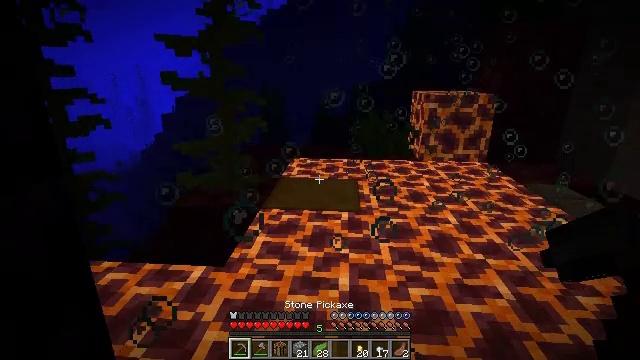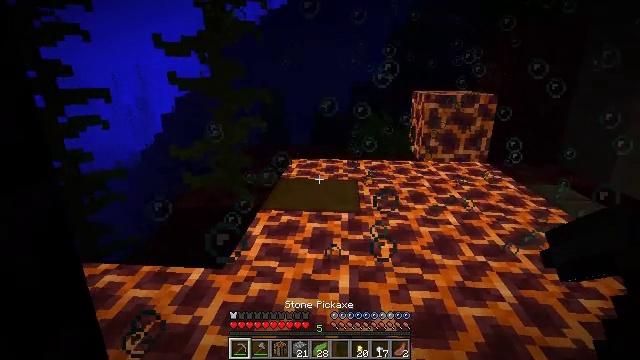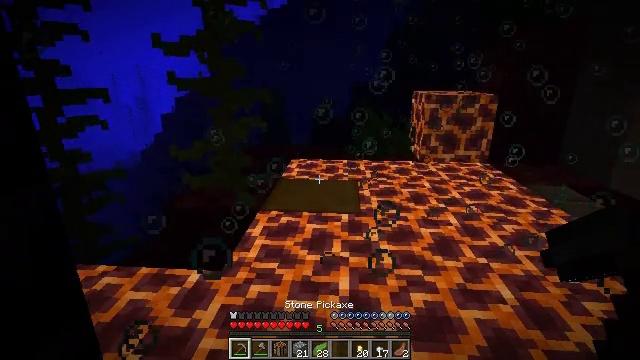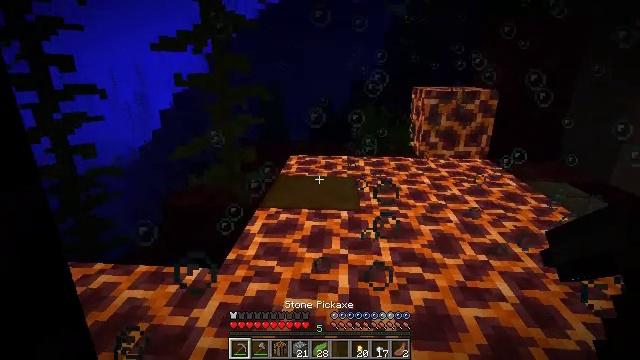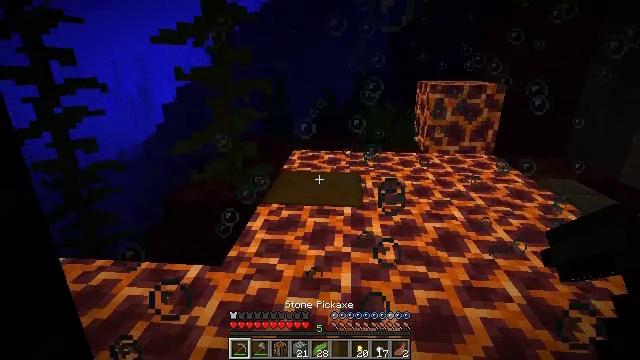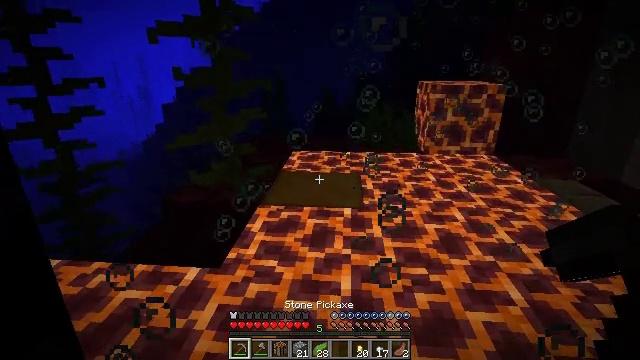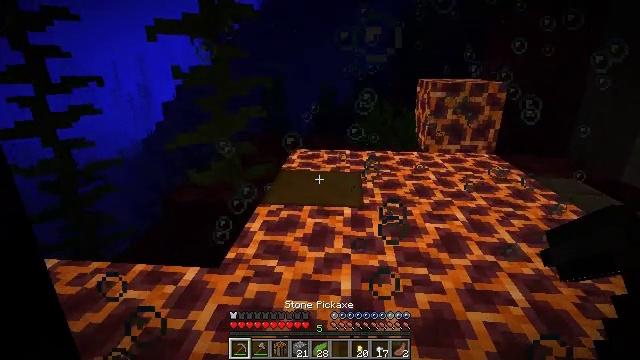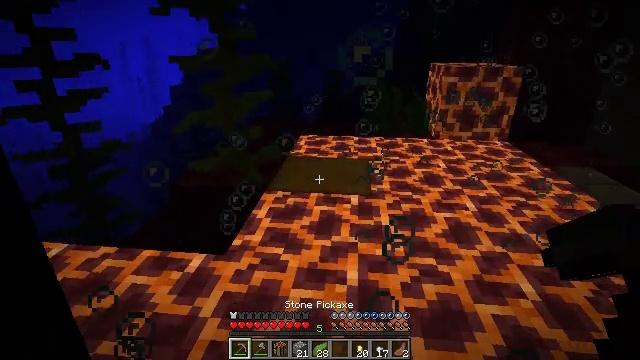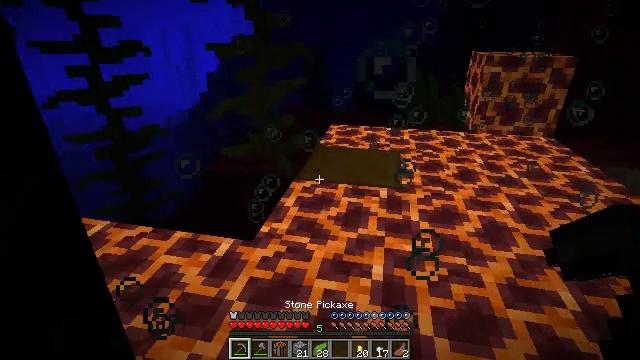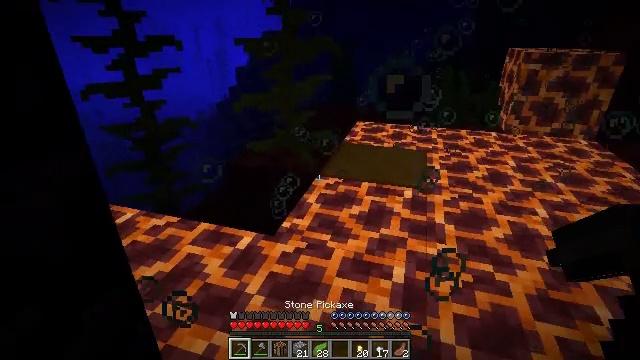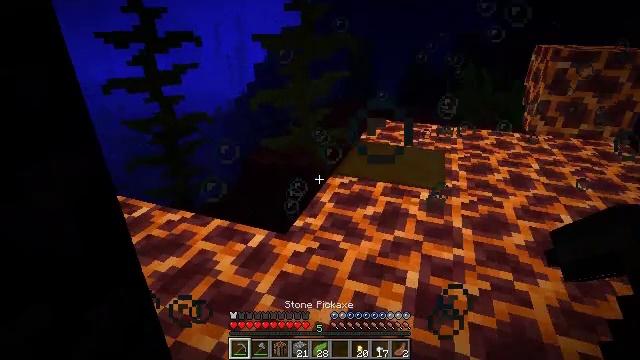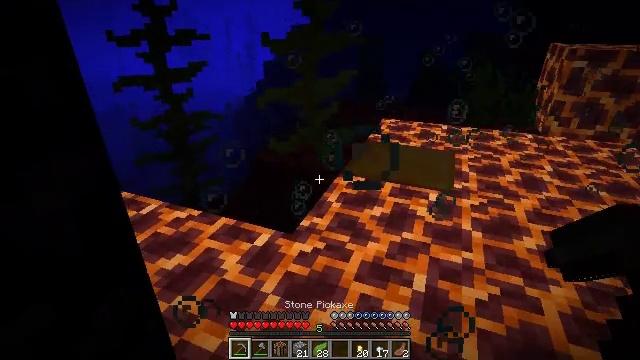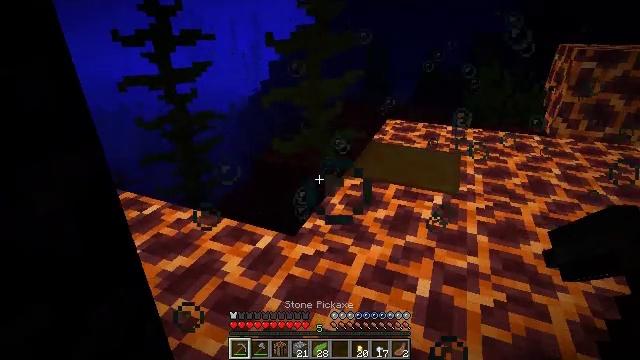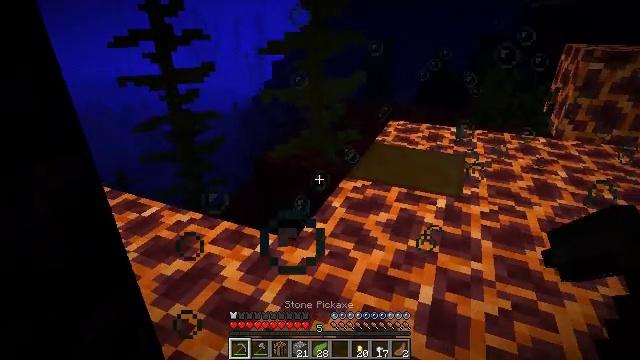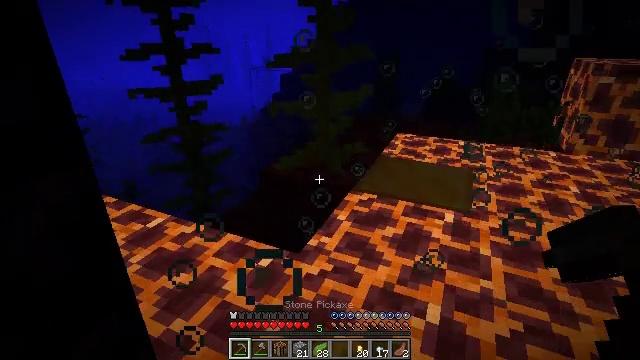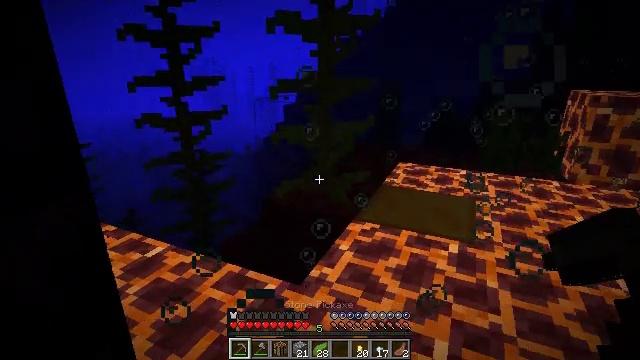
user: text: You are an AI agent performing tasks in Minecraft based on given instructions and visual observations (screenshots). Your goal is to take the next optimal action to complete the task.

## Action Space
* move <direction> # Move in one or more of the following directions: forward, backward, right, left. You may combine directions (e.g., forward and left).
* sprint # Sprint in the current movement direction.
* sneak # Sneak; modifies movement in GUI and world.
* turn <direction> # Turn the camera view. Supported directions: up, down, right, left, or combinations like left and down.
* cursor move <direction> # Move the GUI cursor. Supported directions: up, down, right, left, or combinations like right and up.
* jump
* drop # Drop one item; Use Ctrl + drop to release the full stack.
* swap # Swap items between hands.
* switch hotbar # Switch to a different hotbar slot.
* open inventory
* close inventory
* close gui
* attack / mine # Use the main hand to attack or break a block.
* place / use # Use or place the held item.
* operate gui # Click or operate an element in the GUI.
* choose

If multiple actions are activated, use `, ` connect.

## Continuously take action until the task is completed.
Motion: motion action
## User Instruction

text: Harvest kelp plant in the water.
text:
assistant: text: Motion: move forward, sneak
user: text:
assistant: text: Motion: move forward, sneak
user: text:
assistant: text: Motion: move forward, sneak
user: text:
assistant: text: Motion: move forward, sneak, turn down
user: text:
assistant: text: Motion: move forward, sneak
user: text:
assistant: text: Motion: move forward, sneak
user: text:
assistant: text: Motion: move forward, sneak, turn left and down
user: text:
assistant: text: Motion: move forward, sneak, turn left and down
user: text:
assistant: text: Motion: move forward, sneak, turn left
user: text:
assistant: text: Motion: move forward, sneak, turn left
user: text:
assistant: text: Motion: move forward, sneak, turn left
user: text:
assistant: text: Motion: move forward, sneak
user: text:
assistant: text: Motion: move forward, sneak
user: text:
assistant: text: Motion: move forward, sneak, turn left and up
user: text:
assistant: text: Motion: move forward, sneak, turn up
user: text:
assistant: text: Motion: move forward, sneak, turn up
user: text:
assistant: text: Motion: move forward, sneak
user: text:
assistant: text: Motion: move forward, sneak
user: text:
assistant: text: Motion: move forward, sneak
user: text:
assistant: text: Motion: move forward, sneak
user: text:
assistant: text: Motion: move forward, sneak, turn up
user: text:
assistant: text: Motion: move forward, sneak, turn left and up
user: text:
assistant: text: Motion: move forward, sneak, turn left
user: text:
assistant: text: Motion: move forward, sneak
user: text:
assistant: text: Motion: move forward, sneak, turn left
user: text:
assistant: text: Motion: move forward, sneak
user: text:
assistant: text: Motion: move forward, sneak
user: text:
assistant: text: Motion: move forward, sneak
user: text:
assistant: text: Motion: move forward, sneak
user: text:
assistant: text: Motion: move forward, sneak, turn left and down